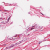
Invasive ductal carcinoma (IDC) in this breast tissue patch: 0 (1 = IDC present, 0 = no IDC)